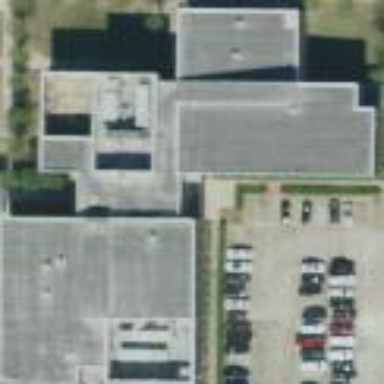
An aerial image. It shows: Hospital building.